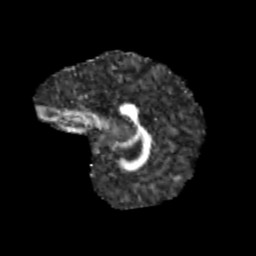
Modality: FA
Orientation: sagittal
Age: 11
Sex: female
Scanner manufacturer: siemens
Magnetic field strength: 3 T
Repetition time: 3.8 s
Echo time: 0.07 s